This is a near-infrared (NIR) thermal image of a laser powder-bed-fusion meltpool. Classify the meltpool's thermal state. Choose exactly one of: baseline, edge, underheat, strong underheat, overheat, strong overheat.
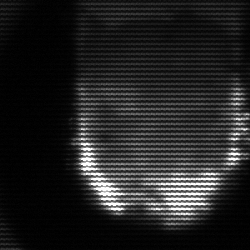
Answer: baseline